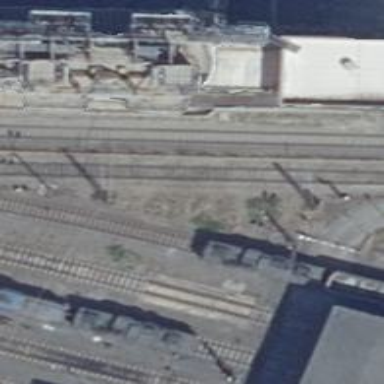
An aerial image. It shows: Rail yard with electrified contact lines for railway operations.